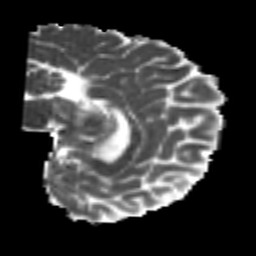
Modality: MD
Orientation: sagittal
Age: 25
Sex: male
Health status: healthy
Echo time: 0.074 s